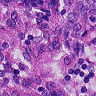
Metastatic tissue present: yes